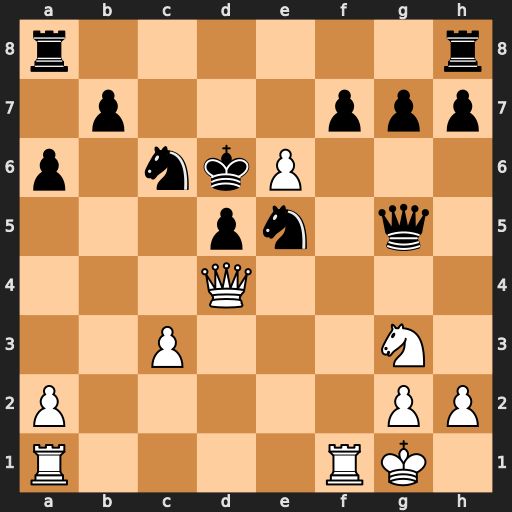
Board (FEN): r6r/1p3ppp/p1nkP3/3pn1q1/3Q4/2P3N1/P5PP/R4RK1
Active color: w
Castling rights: -
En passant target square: -
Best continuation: Ne4+ Kc7 Nxg5 Nxd4 cxd4 f6 dxe5